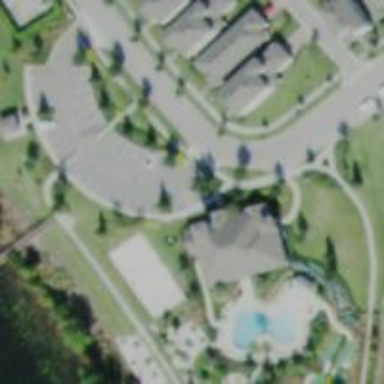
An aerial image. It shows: Footway leading to club house or community center.